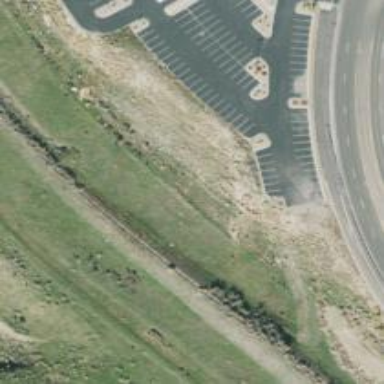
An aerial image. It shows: Abandoned railway.